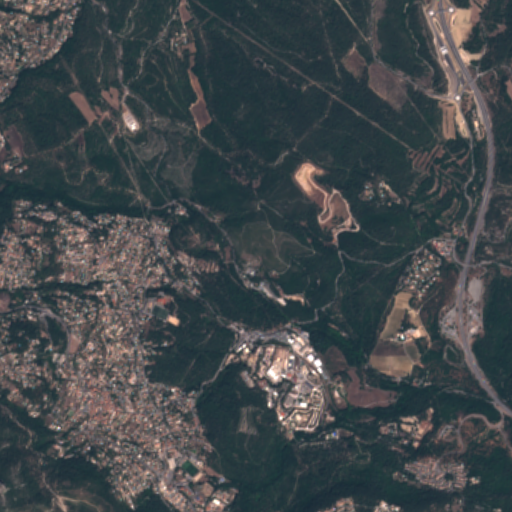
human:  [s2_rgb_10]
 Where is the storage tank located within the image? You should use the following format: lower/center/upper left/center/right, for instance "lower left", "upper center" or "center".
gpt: The storage tank is located in the lower center of the image.
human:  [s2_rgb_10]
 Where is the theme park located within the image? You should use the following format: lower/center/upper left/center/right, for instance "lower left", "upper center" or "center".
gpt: The theme park is located in the lower right of the image.
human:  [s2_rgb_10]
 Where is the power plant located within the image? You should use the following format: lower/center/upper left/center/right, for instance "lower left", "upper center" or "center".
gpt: There is no power plant in the image.